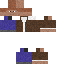
A male human skin with medium skin, wearing brown long hair dressed in a blue hoodie and blue pants, featuring a closed mouth.